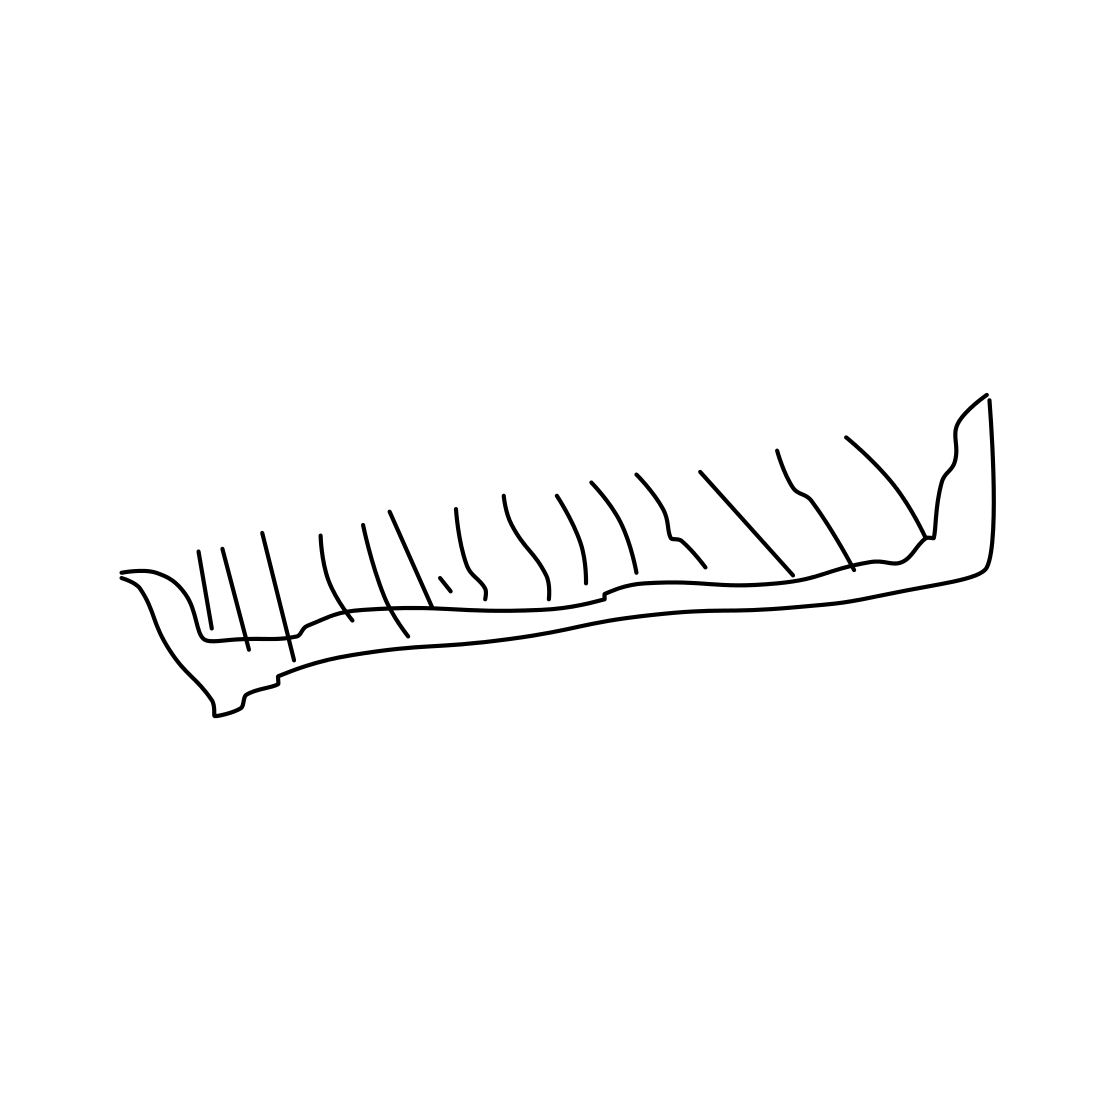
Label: comb